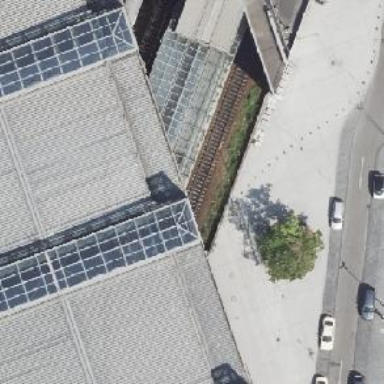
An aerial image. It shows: Close-up of railway platform edge.